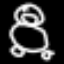
Label: frog